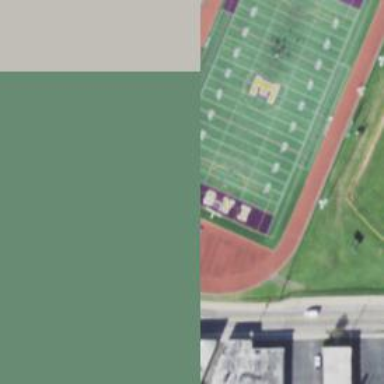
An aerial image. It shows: Pitch for American football.